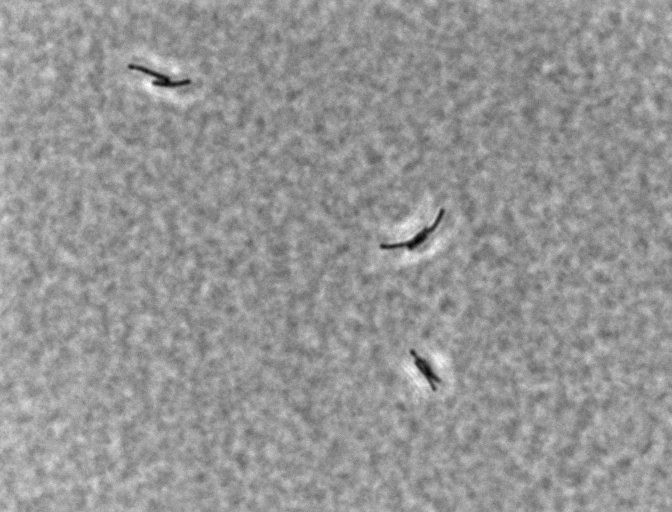
Phase contrast microscopy, 60x objective, 3 h incubation